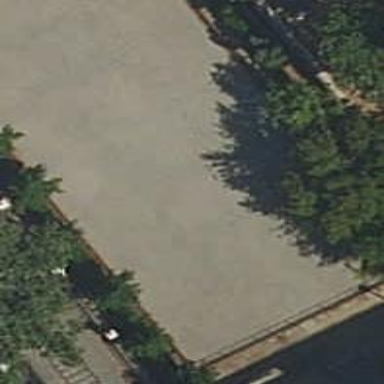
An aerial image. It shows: Concrete roller skating pitch for leisure land.